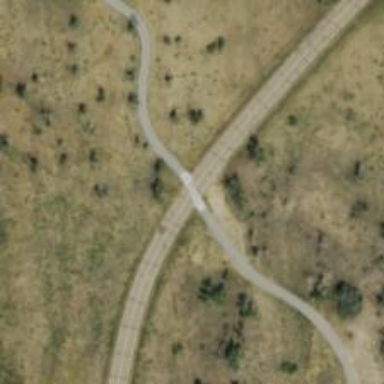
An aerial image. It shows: Marked zebra crossing on the road.